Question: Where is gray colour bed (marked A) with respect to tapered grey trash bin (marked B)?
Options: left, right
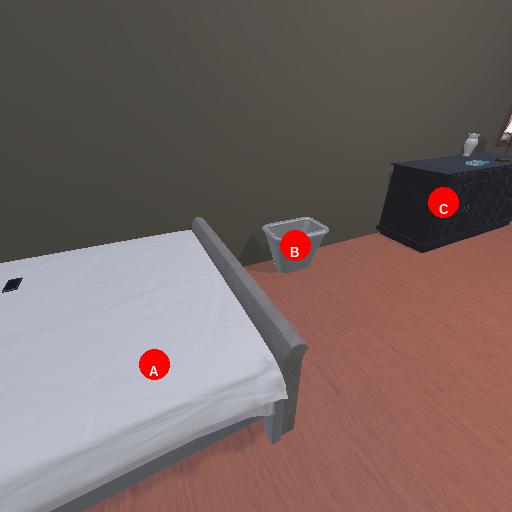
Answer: left